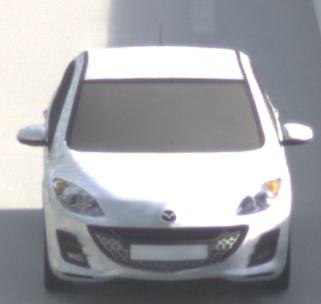
Make: Mazda
Model: 3 1.6
Detailed model: 3 (BL)
Model produced from: 2009/05
Model produced until: 2010/12
Doors: 5
Color: white
Road condition: dry road
Daytime: morning or afternoon
Contrast: low contrast